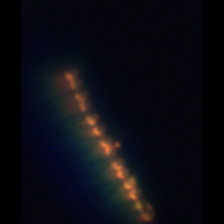
Taxon: Chaetoceros
Group: Diatoms